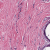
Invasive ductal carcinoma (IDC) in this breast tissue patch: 0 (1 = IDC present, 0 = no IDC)